Field crop: tomato
Growth stage: 1
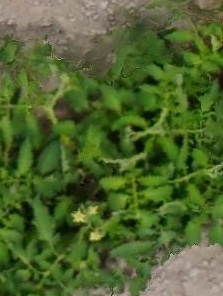
Species: tomato